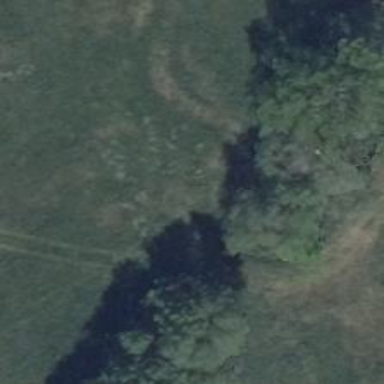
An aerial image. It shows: Culvert tunnel.